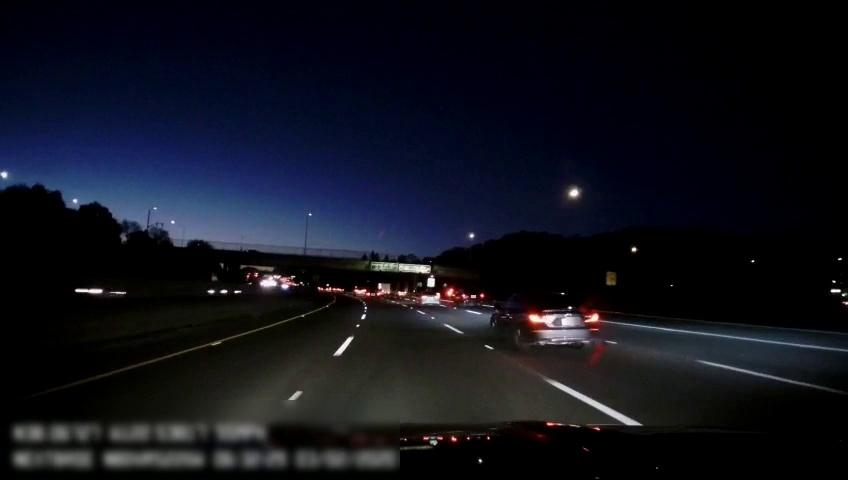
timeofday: Night
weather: Other
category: Drivable Space
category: Vehicles | SUV
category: Vehicles | Car
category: Vehicles | Car
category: Vehicles | Other LV
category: Vehicles | Car
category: Vehicles | Car
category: Lanes | Alternate Lane
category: Lanes | Current Lane
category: Lanes | Current Lane
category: Lanes | Alternate Lane
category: Lanes | Alternate Lane
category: Lanes | Alternate Lane
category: Traffic | Signs
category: Traffic | Signs
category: Traffic | Signs